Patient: sex M, age 68
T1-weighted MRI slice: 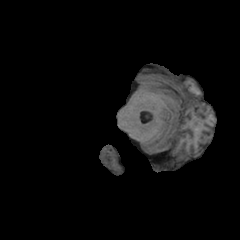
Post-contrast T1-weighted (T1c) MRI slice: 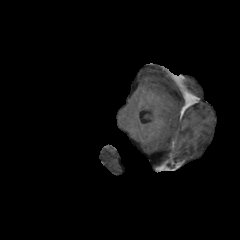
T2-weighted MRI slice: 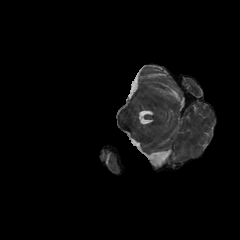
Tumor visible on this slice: no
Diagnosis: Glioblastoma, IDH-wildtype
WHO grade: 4